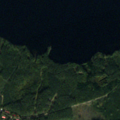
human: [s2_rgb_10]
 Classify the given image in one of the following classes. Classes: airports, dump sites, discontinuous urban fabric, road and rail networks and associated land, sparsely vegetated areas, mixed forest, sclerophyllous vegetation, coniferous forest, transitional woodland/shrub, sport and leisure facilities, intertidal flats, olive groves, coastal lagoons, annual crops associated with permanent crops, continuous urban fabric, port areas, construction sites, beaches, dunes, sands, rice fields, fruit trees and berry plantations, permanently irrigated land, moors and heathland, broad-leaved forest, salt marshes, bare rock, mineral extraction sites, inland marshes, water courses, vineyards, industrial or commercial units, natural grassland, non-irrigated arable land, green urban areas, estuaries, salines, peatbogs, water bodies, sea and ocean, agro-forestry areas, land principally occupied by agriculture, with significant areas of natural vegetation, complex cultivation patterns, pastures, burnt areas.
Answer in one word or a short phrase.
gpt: land principally occupied by agriculture, with significant areas of natural vegetation, coniferous forest, mixed forest, water bodies